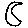
Label: moon